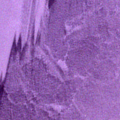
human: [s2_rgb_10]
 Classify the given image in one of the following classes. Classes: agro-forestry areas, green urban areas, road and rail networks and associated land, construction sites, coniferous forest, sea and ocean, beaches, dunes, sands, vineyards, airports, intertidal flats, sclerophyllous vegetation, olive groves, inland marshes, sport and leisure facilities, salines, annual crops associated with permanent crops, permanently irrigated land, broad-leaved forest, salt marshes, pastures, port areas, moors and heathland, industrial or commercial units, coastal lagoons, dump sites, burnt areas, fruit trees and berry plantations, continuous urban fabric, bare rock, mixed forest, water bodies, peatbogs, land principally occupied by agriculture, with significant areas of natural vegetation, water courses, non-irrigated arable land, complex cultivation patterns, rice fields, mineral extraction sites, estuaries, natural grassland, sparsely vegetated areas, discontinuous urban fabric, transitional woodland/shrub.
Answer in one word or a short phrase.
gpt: sea and ocean